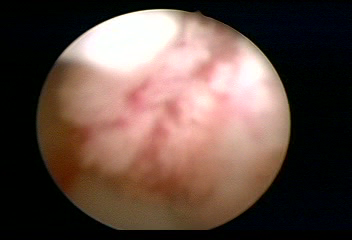
Modality: WLC
Class: Malignant
Subclass: LowGradePapillary
Lesion: L1
Stage: Ta
Morphology: Papillary
Bladder cancer association: Yes
Annotated structures: Tumor